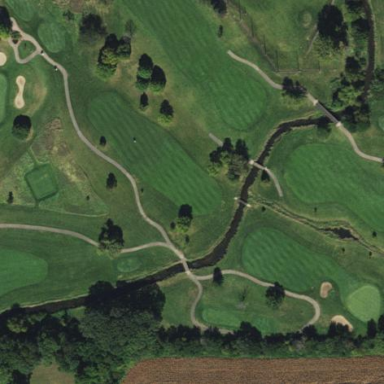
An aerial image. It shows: Well-maintained grassy area designated as golf fairway. It is part of golf sport facility.